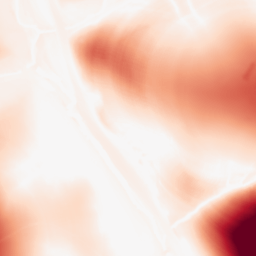
Category: morphological
Decomposition family: tophat
Decomposition parameters: size: 100
mode: white
Upsampling method: bilinear
Upsampling parameters: scale: 2
Upsampling scale: 2